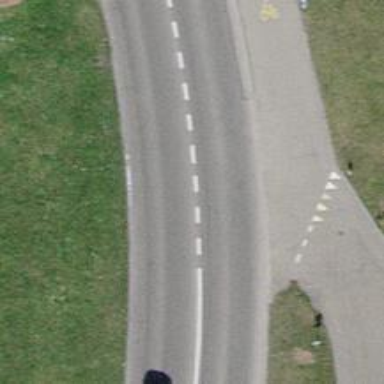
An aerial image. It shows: Unclassified road with asphalt surface and opposite cycleway.